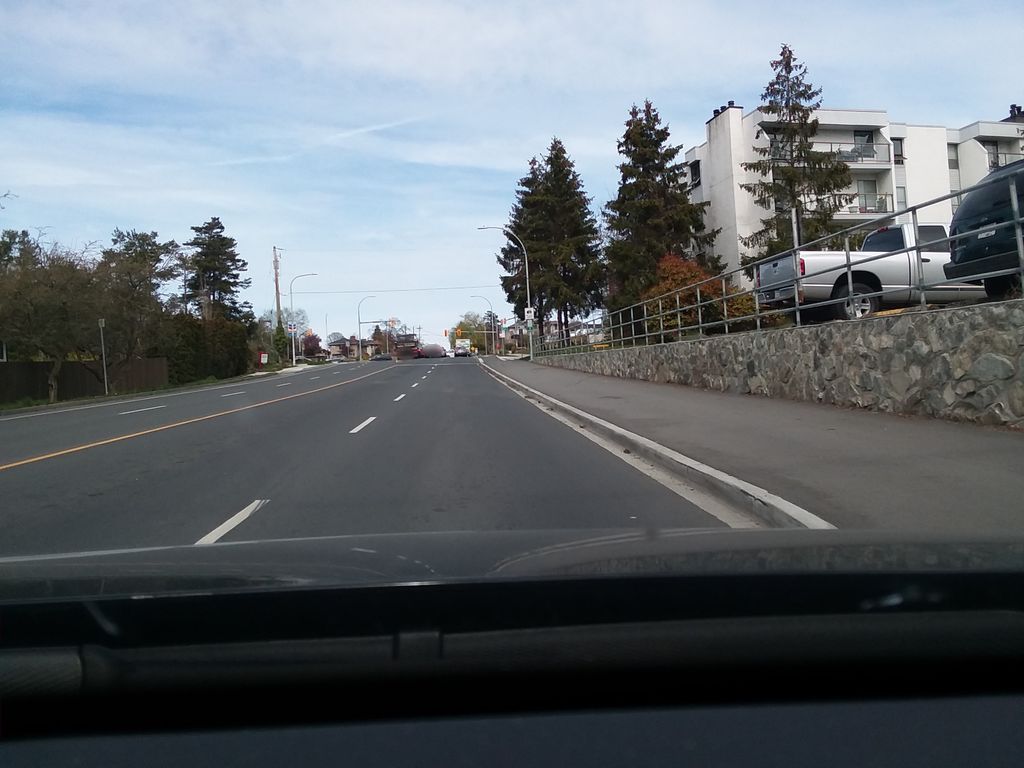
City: victoria